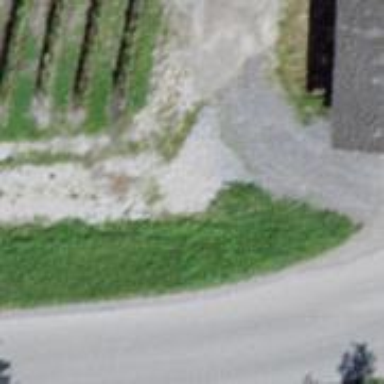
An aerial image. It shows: Compacted track road with grade3 tracktype.